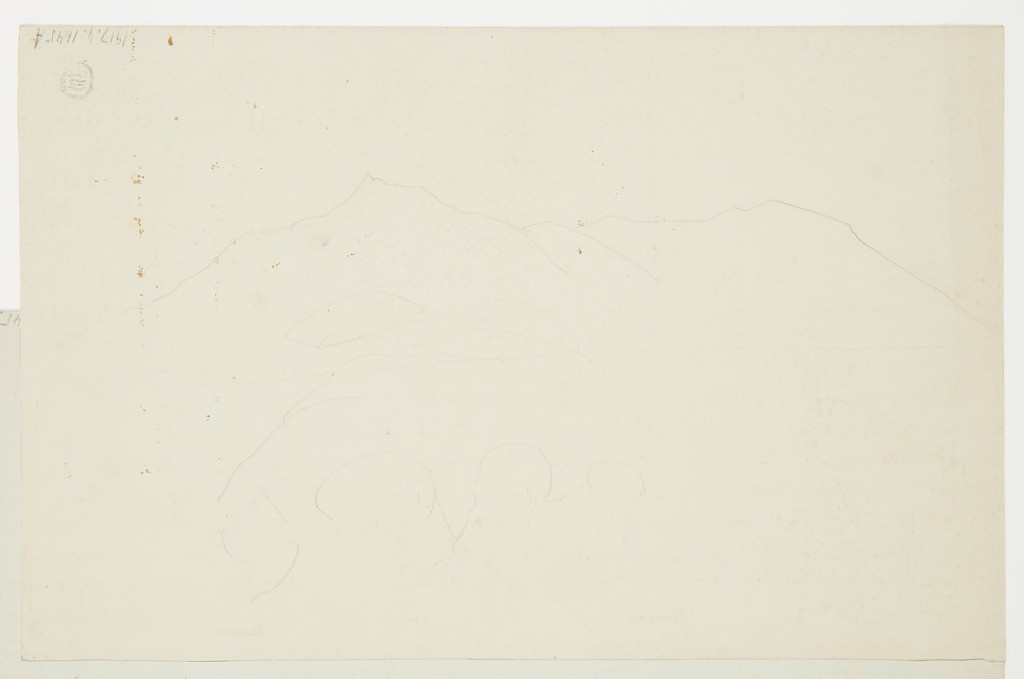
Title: The Great Basin of Mt. Katahdin, Maine, Part Two
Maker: Frederic Edwin Church, American, 1826–1900
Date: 1876–81
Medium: Graphite on gray-green wove paper
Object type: Drawing
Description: Landscape sketch showing the upper part of a panoramic view of the Great Basin of Mt. Katahdin in Maine, from the shore of Chimney Pond. This description refers to the entire view, comprising two leaves with 1917-4-1145-a. The reflective surface of Chimney Pond extends from the foreground to the middle distance, where the heavily wooded opposite shore is visible. Behind it, the rugged northern slope of Mt. Katahdin rises abruptly into the sky, comprised of several rocky ridges and fissures. At upper center, Pamola Peak is visible along Katahdin's serrated ridge, which extends out of view at left and right and forms a high horizon.